The plot is a time-scale (wavelet) decomposition of a bearing vibration signal. What is the most likely bearing condition (normal, inner_race, outer_race, ball)?
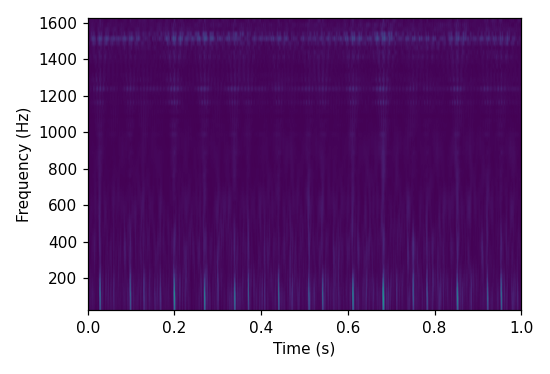
Answer: inner_race